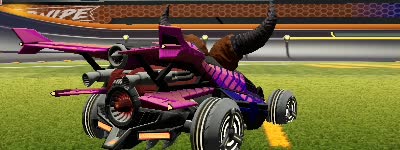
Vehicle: aftershock